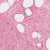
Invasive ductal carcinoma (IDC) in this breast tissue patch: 0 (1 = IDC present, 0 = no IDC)